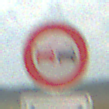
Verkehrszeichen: Ueberholverbot
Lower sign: LaengeEinerStrecke1
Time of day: MorningAfternoon
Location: Outdoor (Beach)
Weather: PartlyCloudy
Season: NotSpecified
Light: Natural